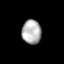
Tissue: lung
Cell type: Epithelial cells
Senescence score: 0.1833
Nuclear area (px): 457
Mean DAPI intensity: 177.751